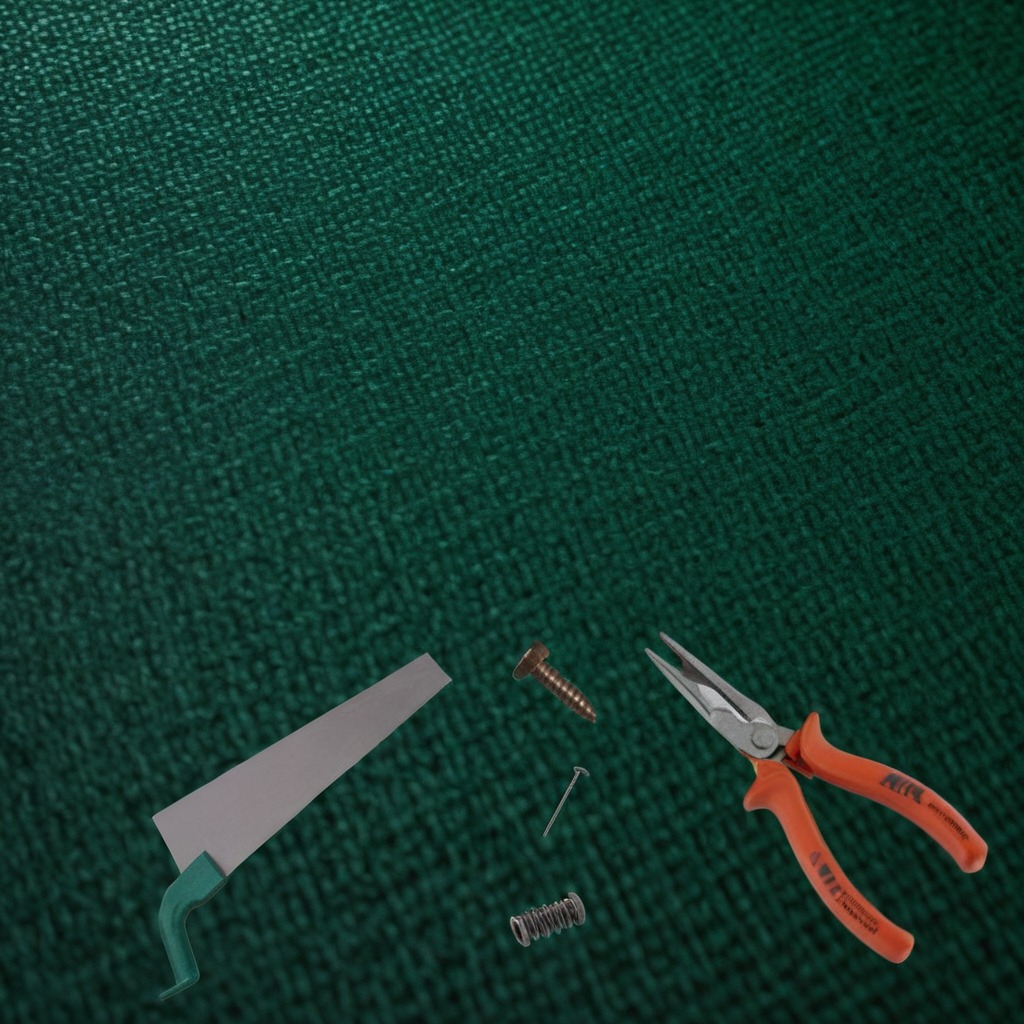
A metal machine screw, an iron nail, pliers, a coiled metal spring, and a handheld metal saw are lying on the clean granite tabletop inside a workshop at night.